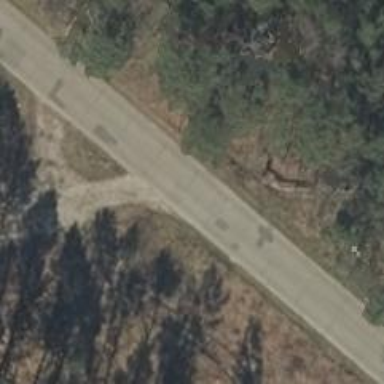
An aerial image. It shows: Unclassified road with concrete surface.